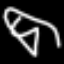
Label: squiggle